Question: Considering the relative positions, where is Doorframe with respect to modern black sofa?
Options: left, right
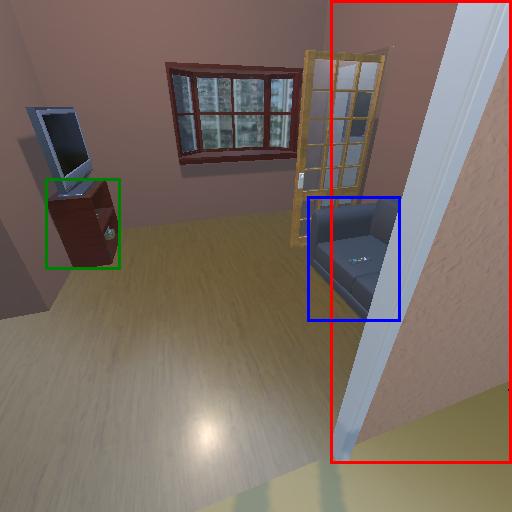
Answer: left